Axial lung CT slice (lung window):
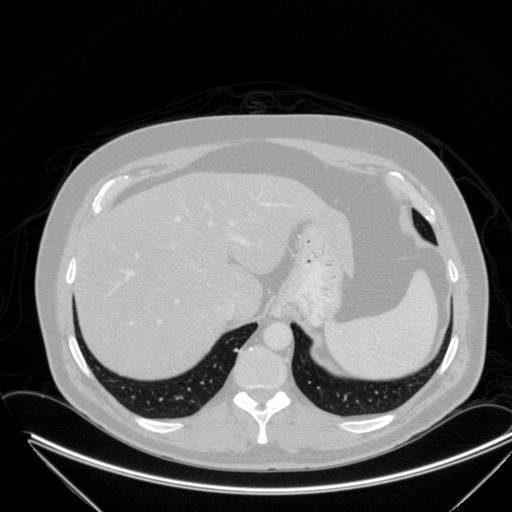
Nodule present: yes
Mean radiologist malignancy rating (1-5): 1.5